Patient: sex F, age 59
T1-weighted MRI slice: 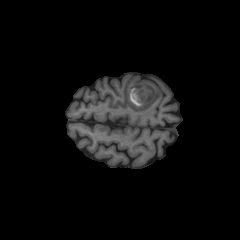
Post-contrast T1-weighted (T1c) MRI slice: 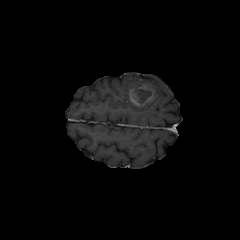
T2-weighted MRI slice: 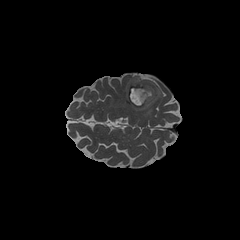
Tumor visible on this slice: yes
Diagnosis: Glioblastoma, IDH-wildtype
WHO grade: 4